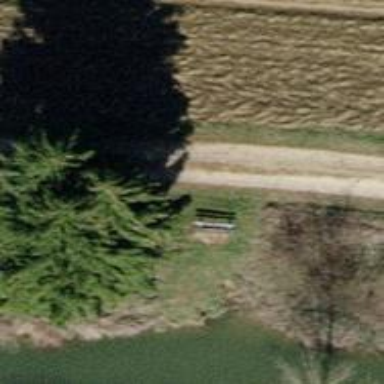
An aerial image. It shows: Bench for seating.